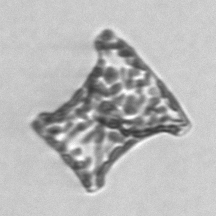
Label: Eucampia